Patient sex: F
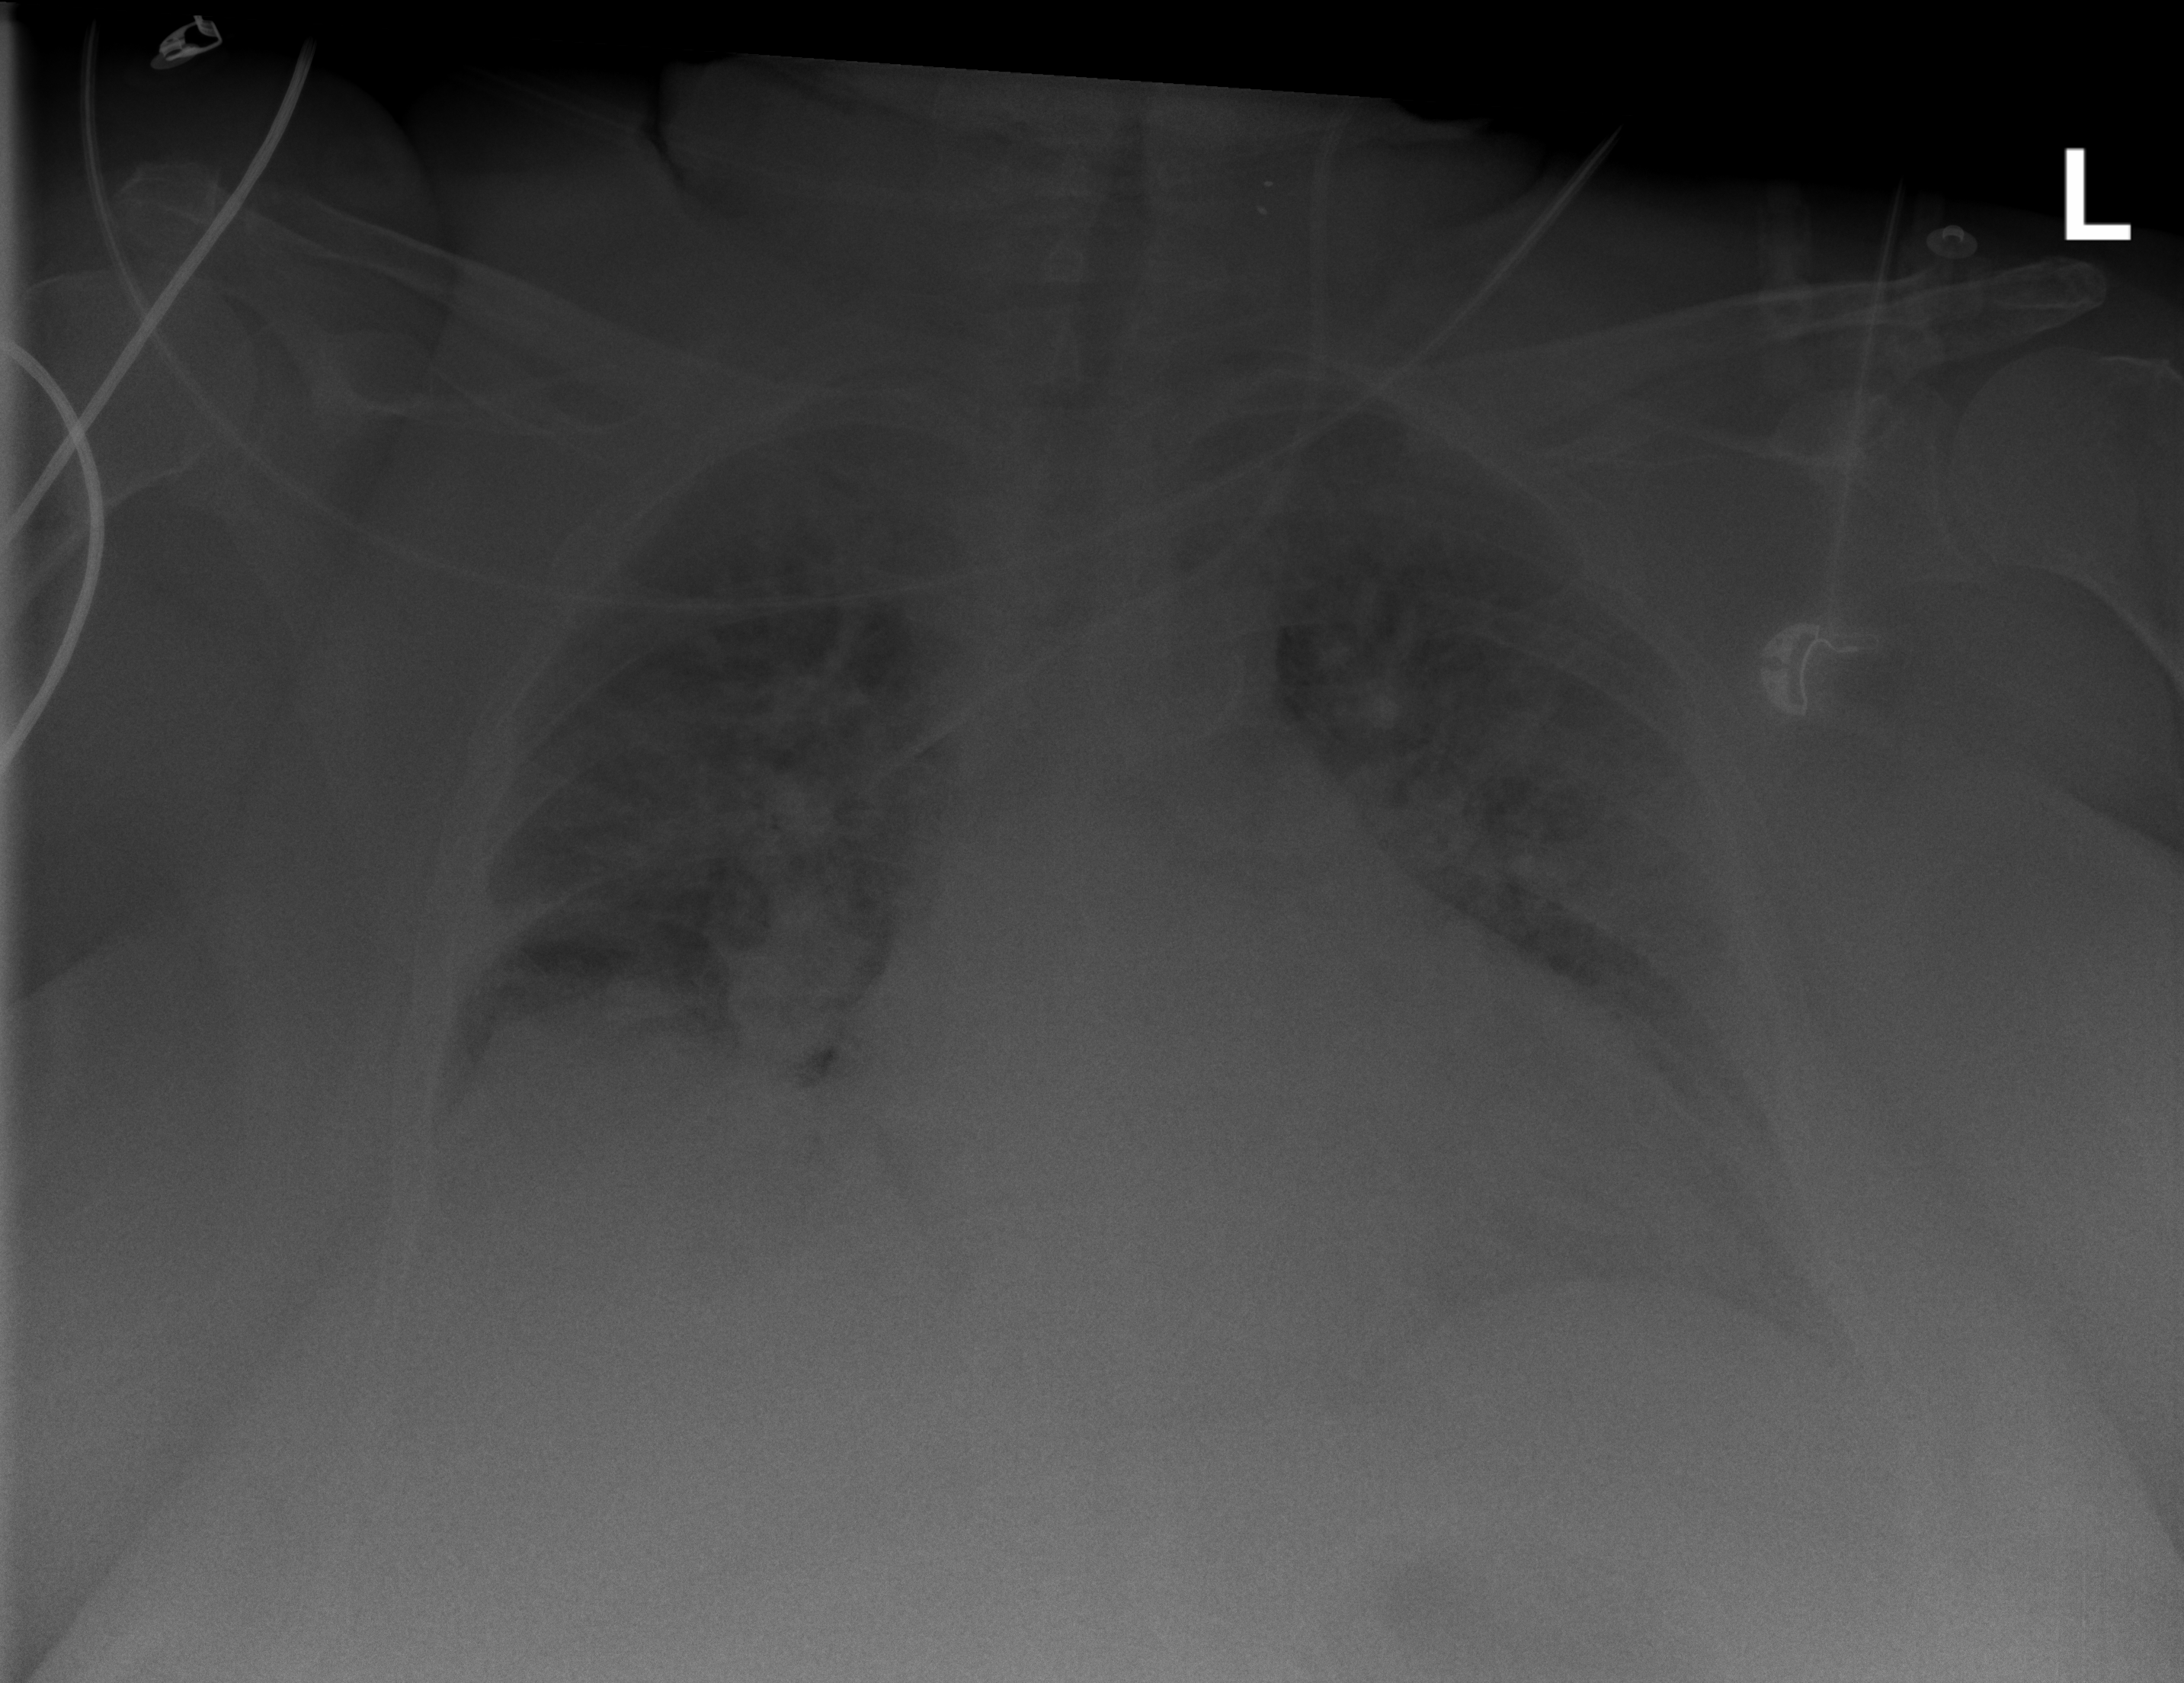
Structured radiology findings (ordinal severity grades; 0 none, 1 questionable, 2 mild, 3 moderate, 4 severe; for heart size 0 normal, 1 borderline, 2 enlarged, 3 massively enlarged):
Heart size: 3
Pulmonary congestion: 4
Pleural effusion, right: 1
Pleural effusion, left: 0
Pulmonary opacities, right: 3
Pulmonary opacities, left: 3
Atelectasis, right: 2
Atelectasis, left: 1